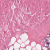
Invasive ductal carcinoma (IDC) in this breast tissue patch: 0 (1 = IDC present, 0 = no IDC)